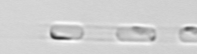
Label: Skeletonema